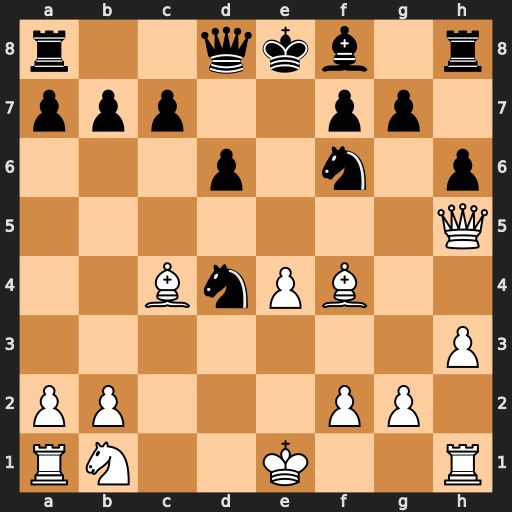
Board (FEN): r2qkb1r/ppp2pp1/3p1n1p/7Q/2BnPB2/7P/PP3PP1/RN2K2R
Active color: w
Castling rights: KQkq
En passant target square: -
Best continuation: Qxf7#